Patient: sex M, age 43
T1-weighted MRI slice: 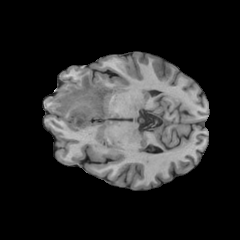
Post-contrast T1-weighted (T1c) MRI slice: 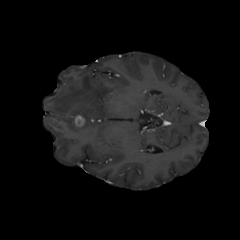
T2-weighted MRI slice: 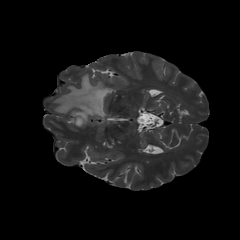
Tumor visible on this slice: yes
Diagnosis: Glioblastoma, IDH-wildtype
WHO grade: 4